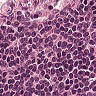
Metastatic tissue present: no